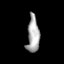
Tissue: lung
Cell type: Fibroblasts
Senescence score: 0.7027
Nuclear area (px): 435
Mean DAPI intensity: 168.274